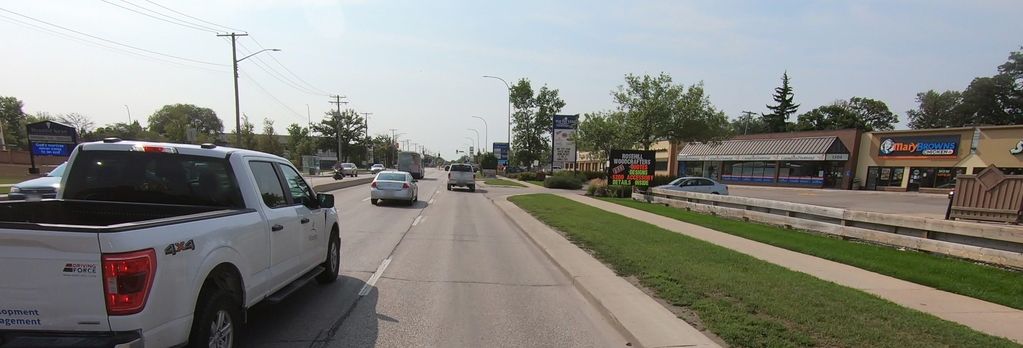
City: winnipeg